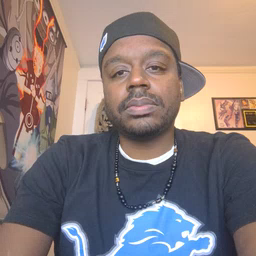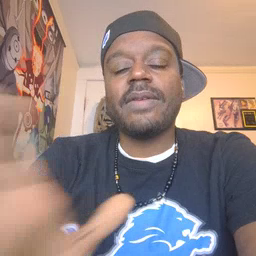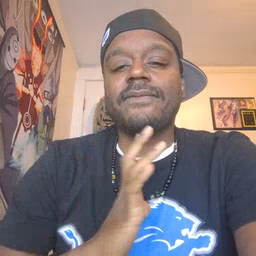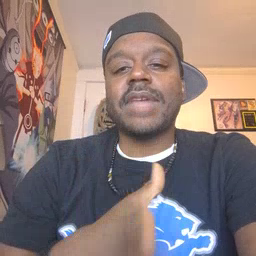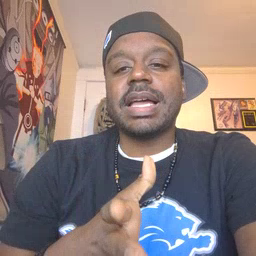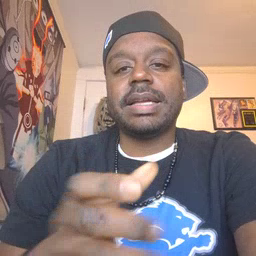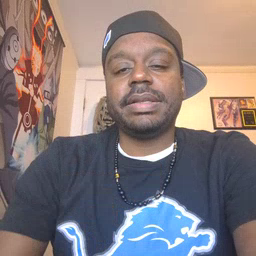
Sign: fine